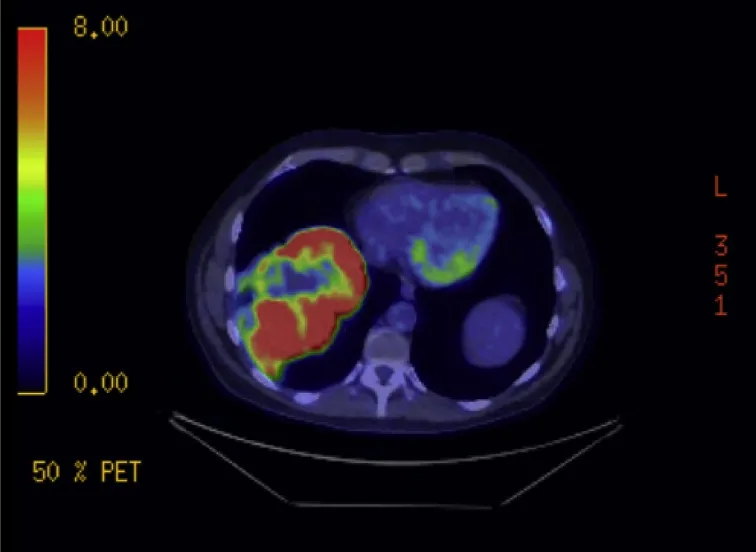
Chest positron emission tomography/computed tomography.
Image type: radiology (pet)